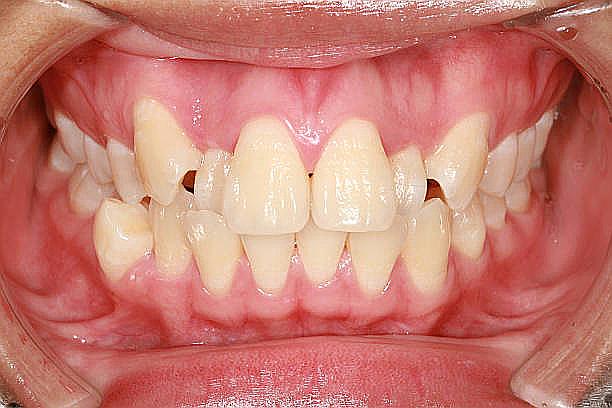
Condition: Gingivitis